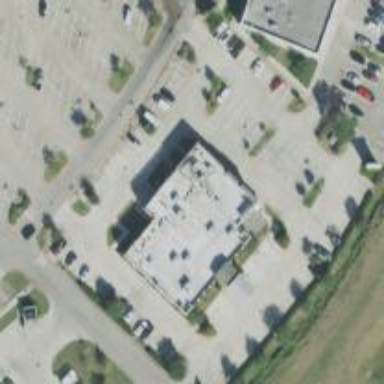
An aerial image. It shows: Restaurant building.